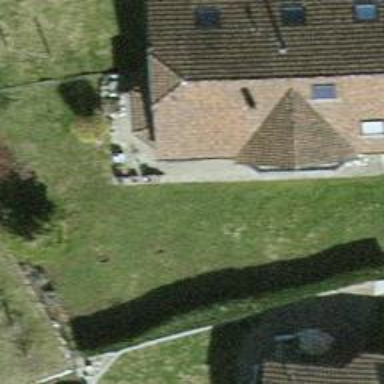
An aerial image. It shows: Detached building with half-hipped roof.